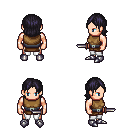
a pixel art fantasy rpg character, male body template, human, light skin, leather chest armor, white pants, raven long bangs hairstyle, metal boots, dagger, four views (front, back, left, right), 2x2 character sprite sheet, small pixel art, hard edges, no anti-aliasing